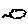
Label: cloud